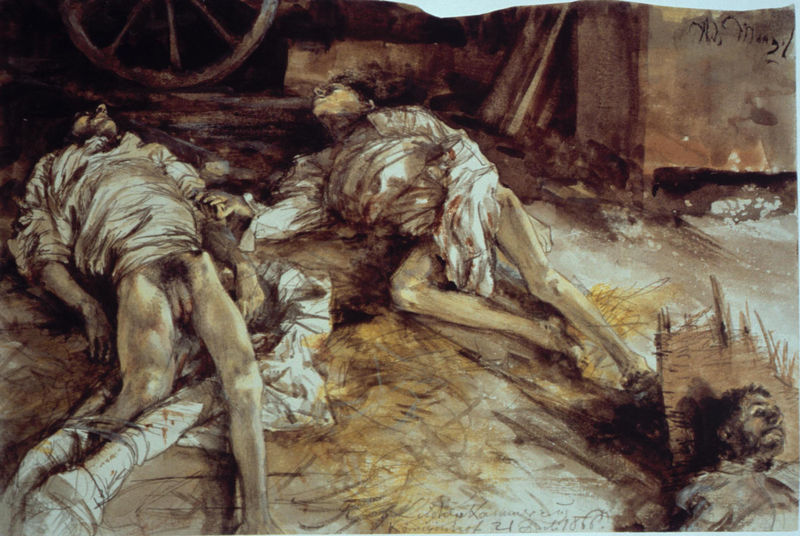
Titel: Drei gefallene Soldaten in einer Scheune
Künstler: Adolph Menzel
Standort: Berlin
Institution: Kupferstichkabinett
Schlagwörter: hand, körper, mann, nackt, schatten, weiß, wunde, aquarell, gelb, menschen, ocker, braun, frau, grau, holz, kleider, köpfe, männer, nase, raum, schwarz, stroh, zeichnung, tuch, bart, gesichter, hemd, wand, arme, blass, falten, gesicht, leiche, mord, tod, tot, hände, signatur, öl, erde, boden, haare, realismus, stoff, tücher, drei, paar, blatt, schuppen, beine, deutschland, füße, schrift, schrank, liegen, fußboden, gelenke, studie, mauer, signiert, speichen, rad, wagen, wagenrad, angst, krieg, schlacht, soldaten, manet, korb, menzel, bretter, faltenwurf, halbnackt, laken, geschlecht, knie, liegend, scham, dünn, entblößt, striche, knochen, nacktheit, penis, schmutz, blut, krank, lumpen, scheune, erdfarben, seil, sex, liegende, schraffur, text, leichen, tote, verletzt, verletzte, koloriert, bleistift, kasten, skelett, leichentuch, leichnam, sterben, elend, entblöst, leiden, hunger, ölskizze, bleich, gips, armut, verwundete, lager, gewickelt, mager, lacken, eier, genital, dokumentation, kolorierung, verzerrt, weltkrieg, millet, schrecklich, grausam, abgemagert, adolph menzel, blutspuren, lazaret, schamhaar, verhungert, fru, eingewickelt, genitalien, toten, kz, strieche, 1866, meryl, y.w., verweseung